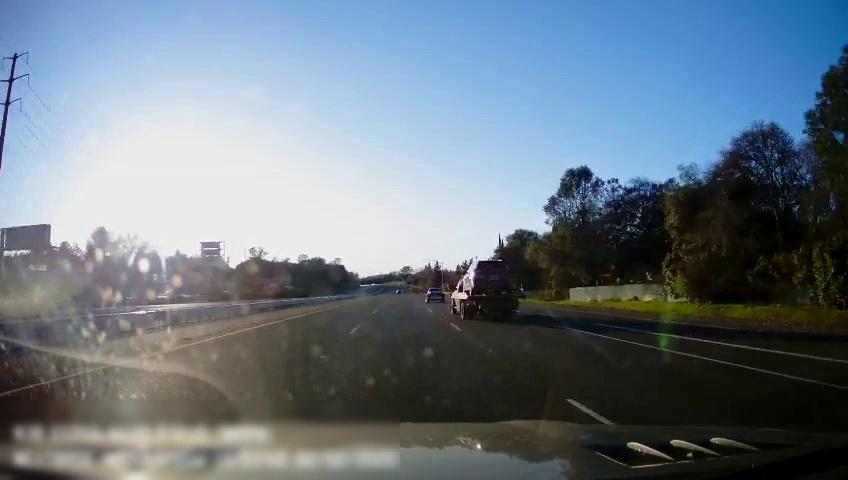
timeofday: Day
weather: Sunny
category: Drivable Space
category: Drivable Space
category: Vehicles | Car
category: Vehicles | Truck
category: Lanes | Current Lane
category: Lanes | Current Lane
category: Lanes | Alternate Lane
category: Lanes | Alternate Lane
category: Lanes | Alternate Lane
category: Lanes | Alternate Lane